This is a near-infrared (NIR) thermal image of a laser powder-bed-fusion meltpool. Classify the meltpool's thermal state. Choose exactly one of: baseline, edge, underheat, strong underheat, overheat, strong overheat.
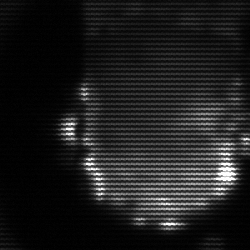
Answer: baseline